Question: I've got a Unity game on Facebook and when I click in-game on the send request button the request dialog gets stuck behind the game.

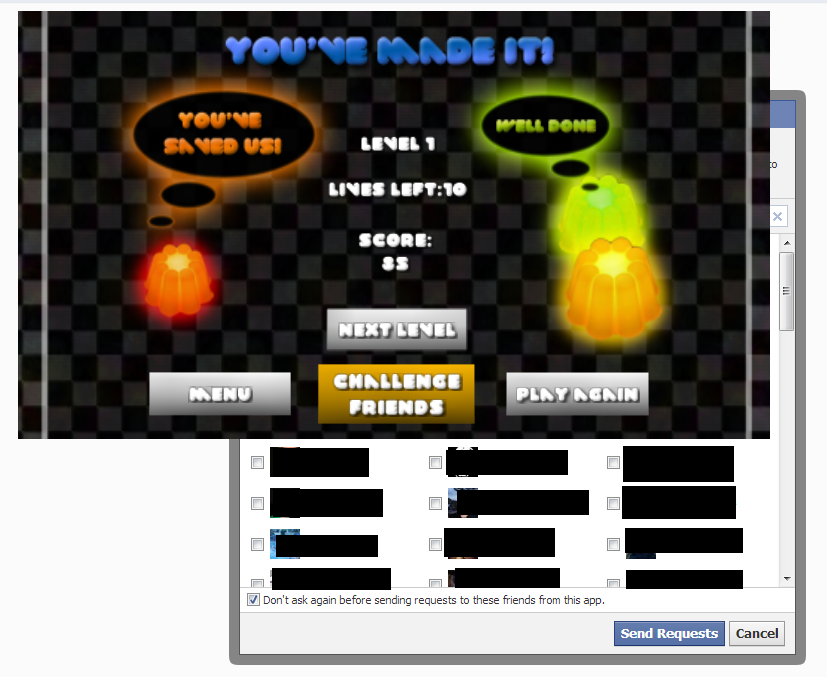
Answer: I don't have any experience with Facebook games or Unity but it seems to me that Unity frames are always rendered above everything else, at least in Google Chrome. Perhaps an adequate solution would be to hide the Unity frame if that's possible? Also <URL> at Unity3D from two years ago addresses the same problem. Hope it helps.